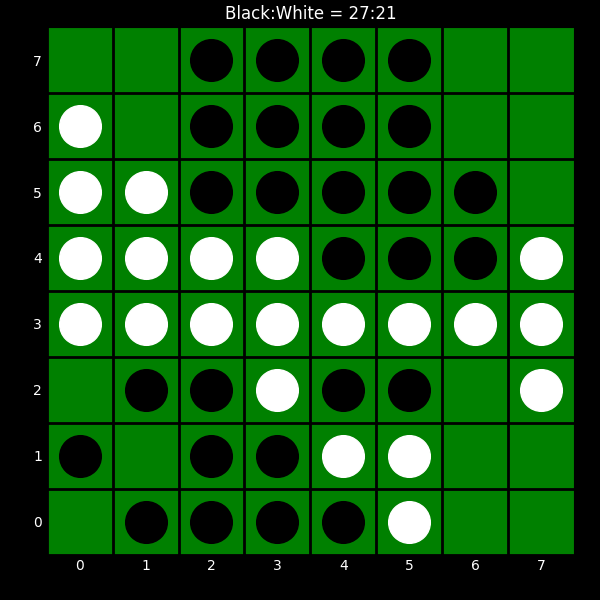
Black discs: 27
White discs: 21